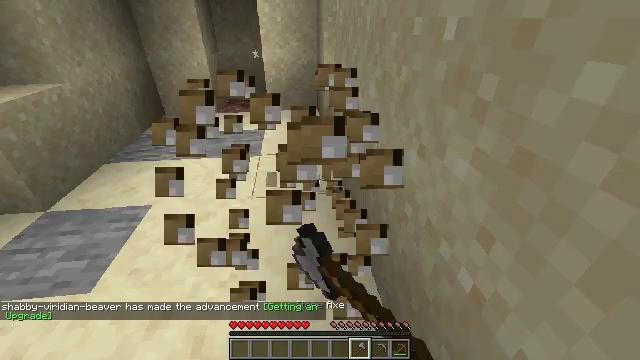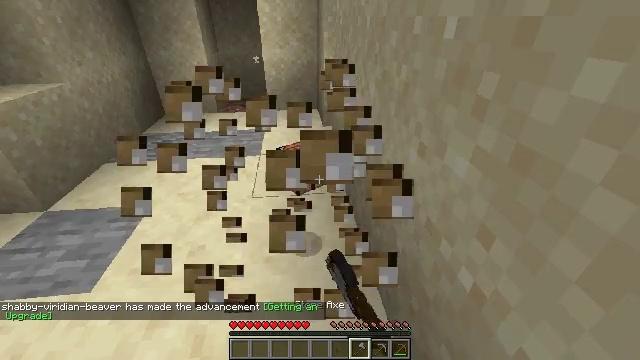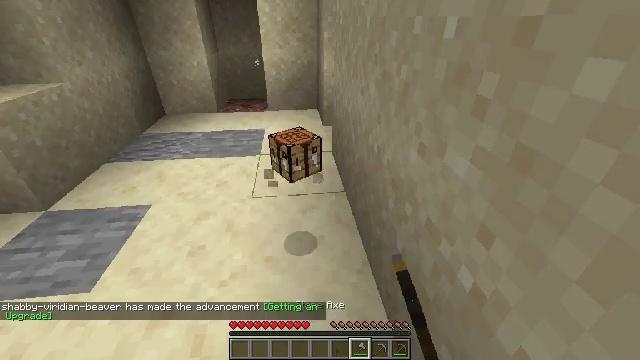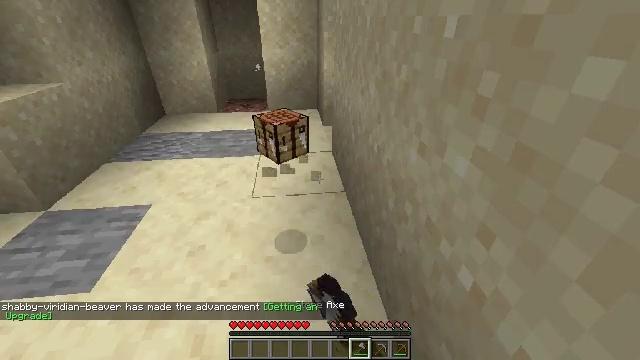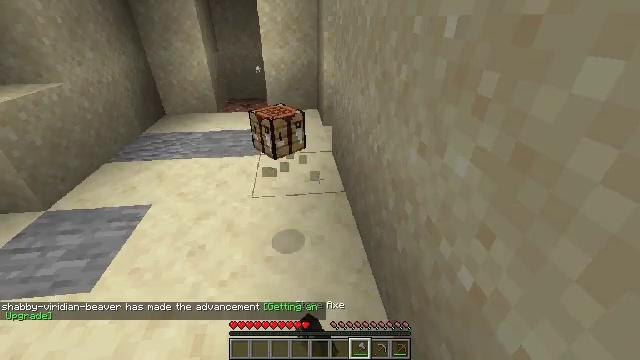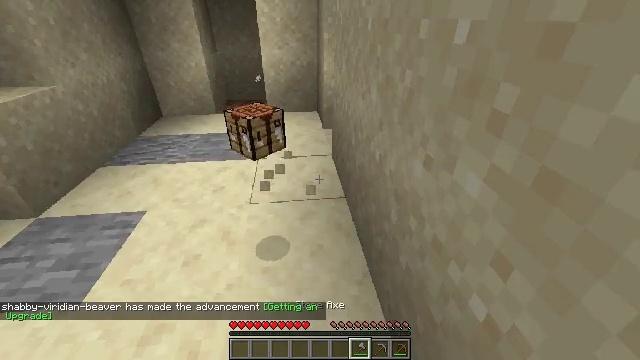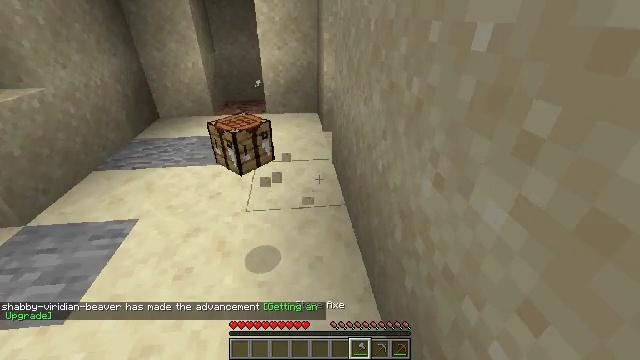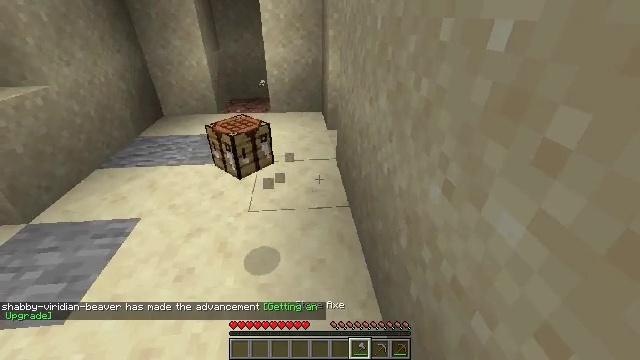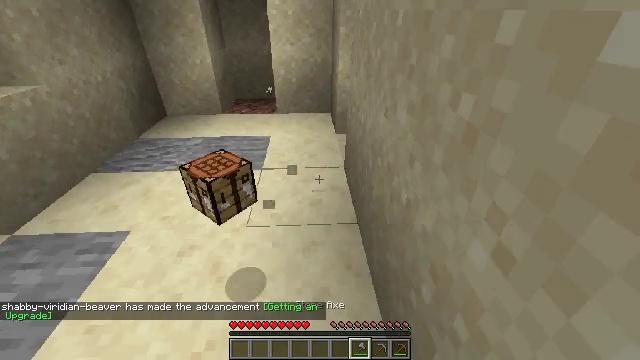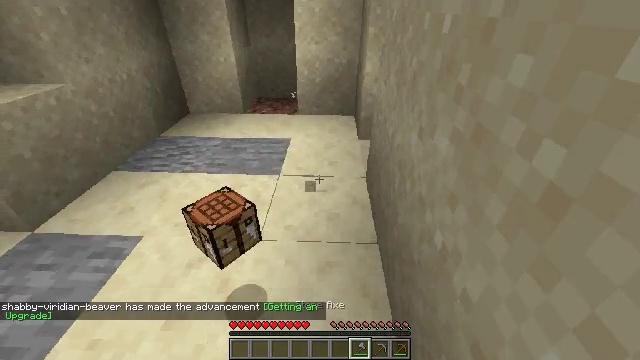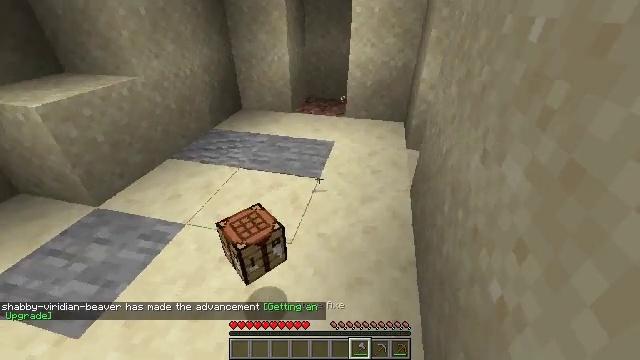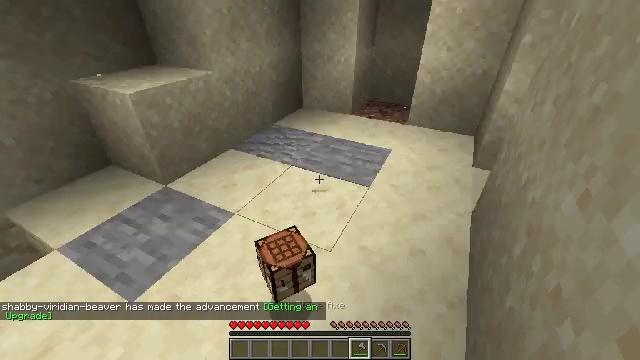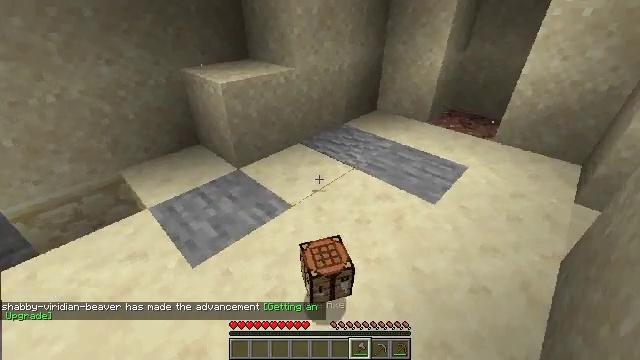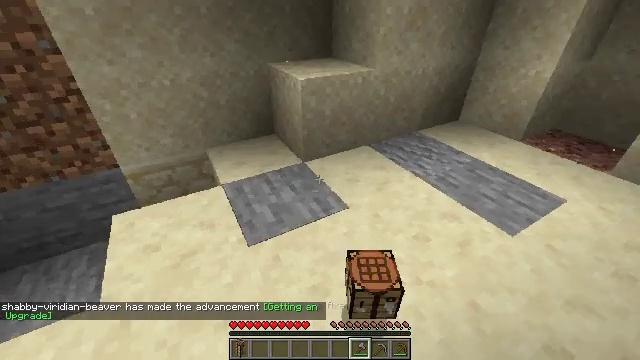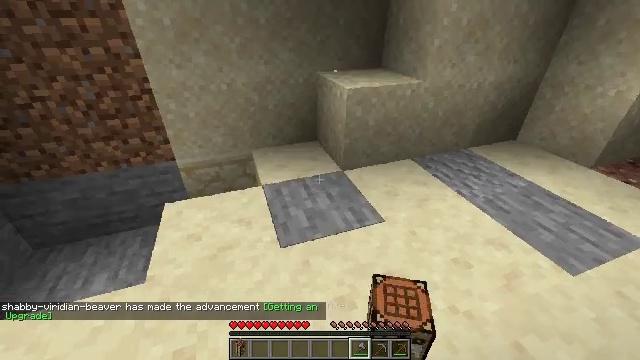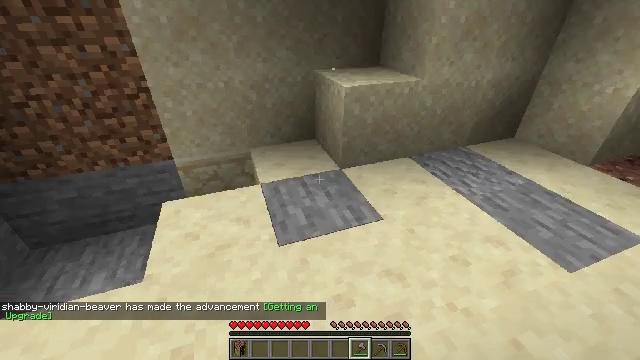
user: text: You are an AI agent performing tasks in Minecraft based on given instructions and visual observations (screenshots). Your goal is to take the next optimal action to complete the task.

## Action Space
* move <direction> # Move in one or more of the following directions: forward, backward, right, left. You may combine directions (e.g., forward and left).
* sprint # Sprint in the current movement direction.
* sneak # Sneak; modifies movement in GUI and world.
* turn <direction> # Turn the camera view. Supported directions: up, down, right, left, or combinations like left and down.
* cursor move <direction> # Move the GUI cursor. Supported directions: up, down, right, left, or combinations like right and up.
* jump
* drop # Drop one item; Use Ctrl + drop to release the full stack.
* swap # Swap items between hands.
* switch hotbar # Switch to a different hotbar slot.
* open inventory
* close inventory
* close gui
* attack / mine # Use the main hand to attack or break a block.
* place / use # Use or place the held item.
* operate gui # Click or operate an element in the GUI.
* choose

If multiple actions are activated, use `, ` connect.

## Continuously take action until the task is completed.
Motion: motion action
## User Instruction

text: Collect dark oak log for building.
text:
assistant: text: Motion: attack / mine
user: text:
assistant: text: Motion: attack / mine
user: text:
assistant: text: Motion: attack / mine
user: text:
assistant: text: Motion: attack / mine
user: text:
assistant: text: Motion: move forward
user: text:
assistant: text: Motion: move forward
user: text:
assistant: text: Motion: move forward, turn left
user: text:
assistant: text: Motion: move forward, turn left
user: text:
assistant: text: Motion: move forward, turn left
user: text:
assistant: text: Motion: turn left
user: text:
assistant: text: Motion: turn left
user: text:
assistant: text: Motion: turn left
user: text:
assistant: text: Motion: turn left
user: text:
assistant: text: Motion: turn left and up
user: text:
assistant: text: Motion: no_op
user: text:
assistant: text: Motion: no_op
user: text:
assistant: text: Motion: no_op
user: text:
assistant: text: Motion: no_op
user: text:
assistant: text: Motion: turn left
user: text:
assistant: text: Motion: move forward, turn left
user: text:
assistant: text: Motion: move forward, turn left and up
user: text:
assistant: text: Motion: move forward, turn left and up
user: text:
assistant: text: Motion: move forward, turn left and up
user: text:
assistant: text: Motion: move forward, turn left and up
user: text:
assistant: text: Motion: move forward
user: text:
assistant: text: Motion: move forward, turn left and up
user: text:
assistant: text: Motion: move forward, turn up
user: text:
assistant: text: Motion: move forward, sprint, turn left and up
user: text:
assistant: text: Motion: move forward, sprint, turn left and up
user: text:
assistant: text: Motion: move forward, sprint, turn left and up